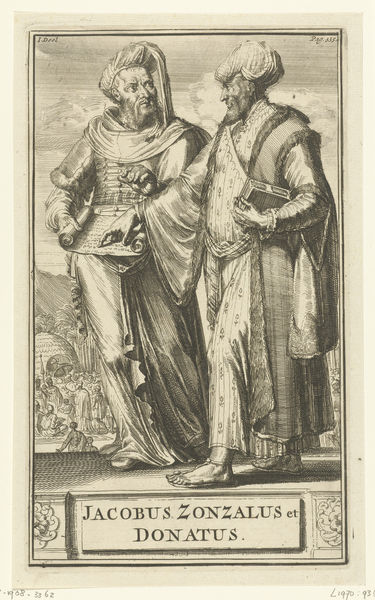
Titel: Portret van Jacobus Zonzalus en Donatus
Künstler: Romeyn de Hooghe
Standort: Amsterdam
Institution: Rijksmuseum
Schlagwörter: mann, umhang, menschen, hintergrund, männer, skizze, zeichnung, hände, gewand, kutte, adel, blatt, bücher, unterhaltung, zwei, zwei männer, inschrift, sandalen, zeigen, buch, asien, druck, schwarz weiß, radierung, schriftrolle, kupferstich, turban, türkei, sklaven, wissenschaft, und, schriftrollen, weisen, orientale, jacobus, donatus, unterschaltung, zonzalus